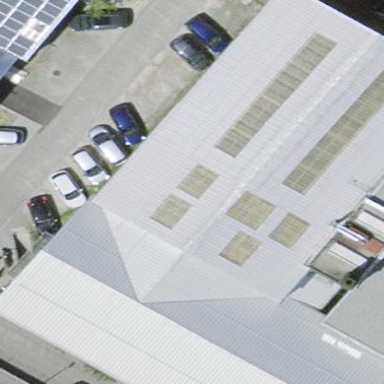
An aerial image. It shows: Part of building.